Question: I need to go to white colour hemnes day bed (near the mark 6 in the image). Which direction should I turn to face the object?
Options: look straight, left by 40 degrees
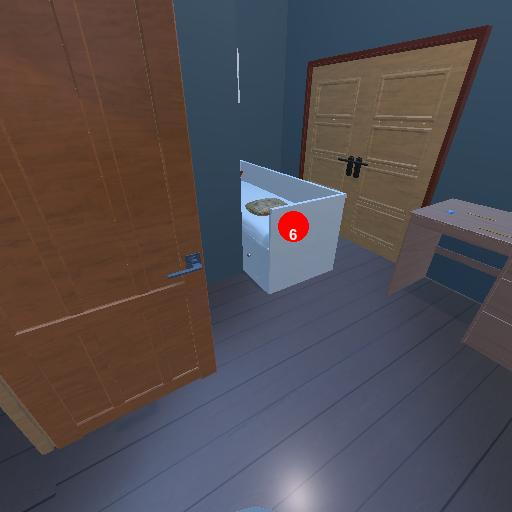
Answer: look straight